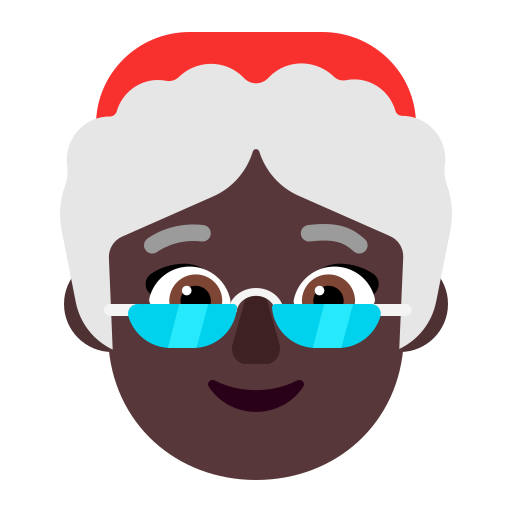
mrs claus flat dark